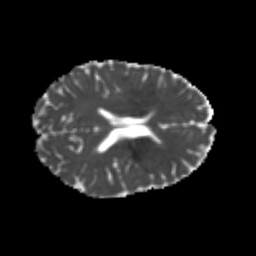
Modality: MD
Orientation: axial
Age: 22
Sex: female
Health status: healthy
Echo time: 0.074 s